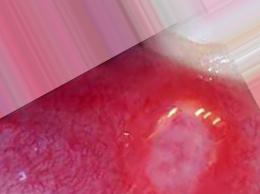
Condition: Mouth Ulcer